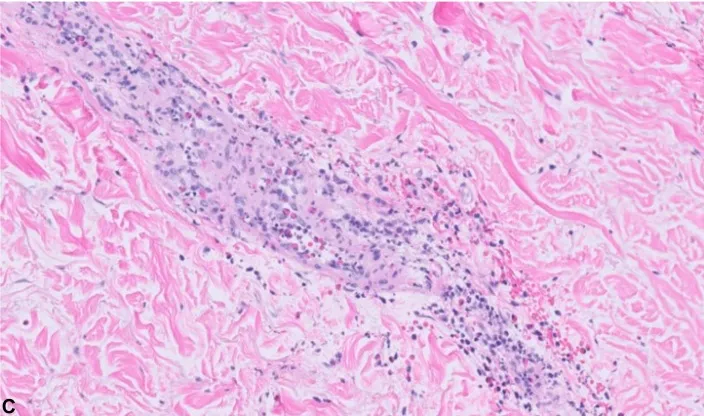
Hints of fibrin deposition within the vessel walls. X200 perivascular).
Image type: pathology (h&e)